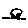
Label: fish